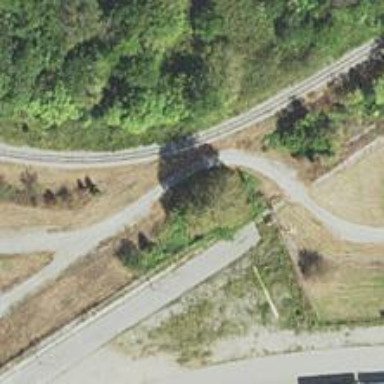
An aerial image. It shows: Disused railway spur.